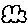
Label: cloud